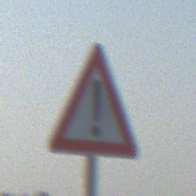
Verkehrszeichen: Gefahrenstelle
Umgebung: Outdoor, Special
Tageszeit: MorningAfternoon
Wetter: Clear
Licht: Natural
Jahreszeit: NotSpecified
Kontrast: HighContrast